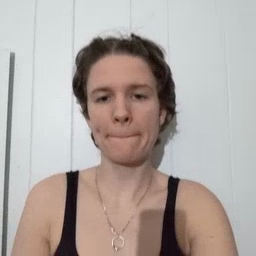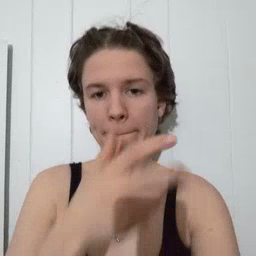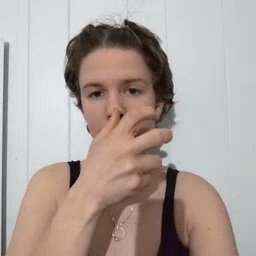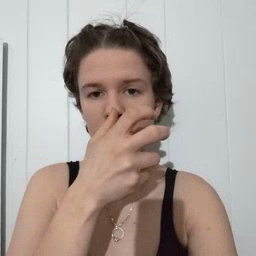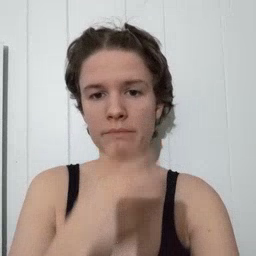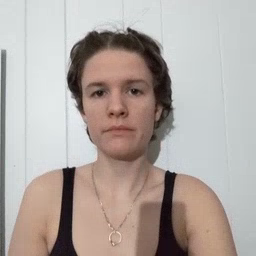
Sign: bug